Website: apple
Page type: billing-address
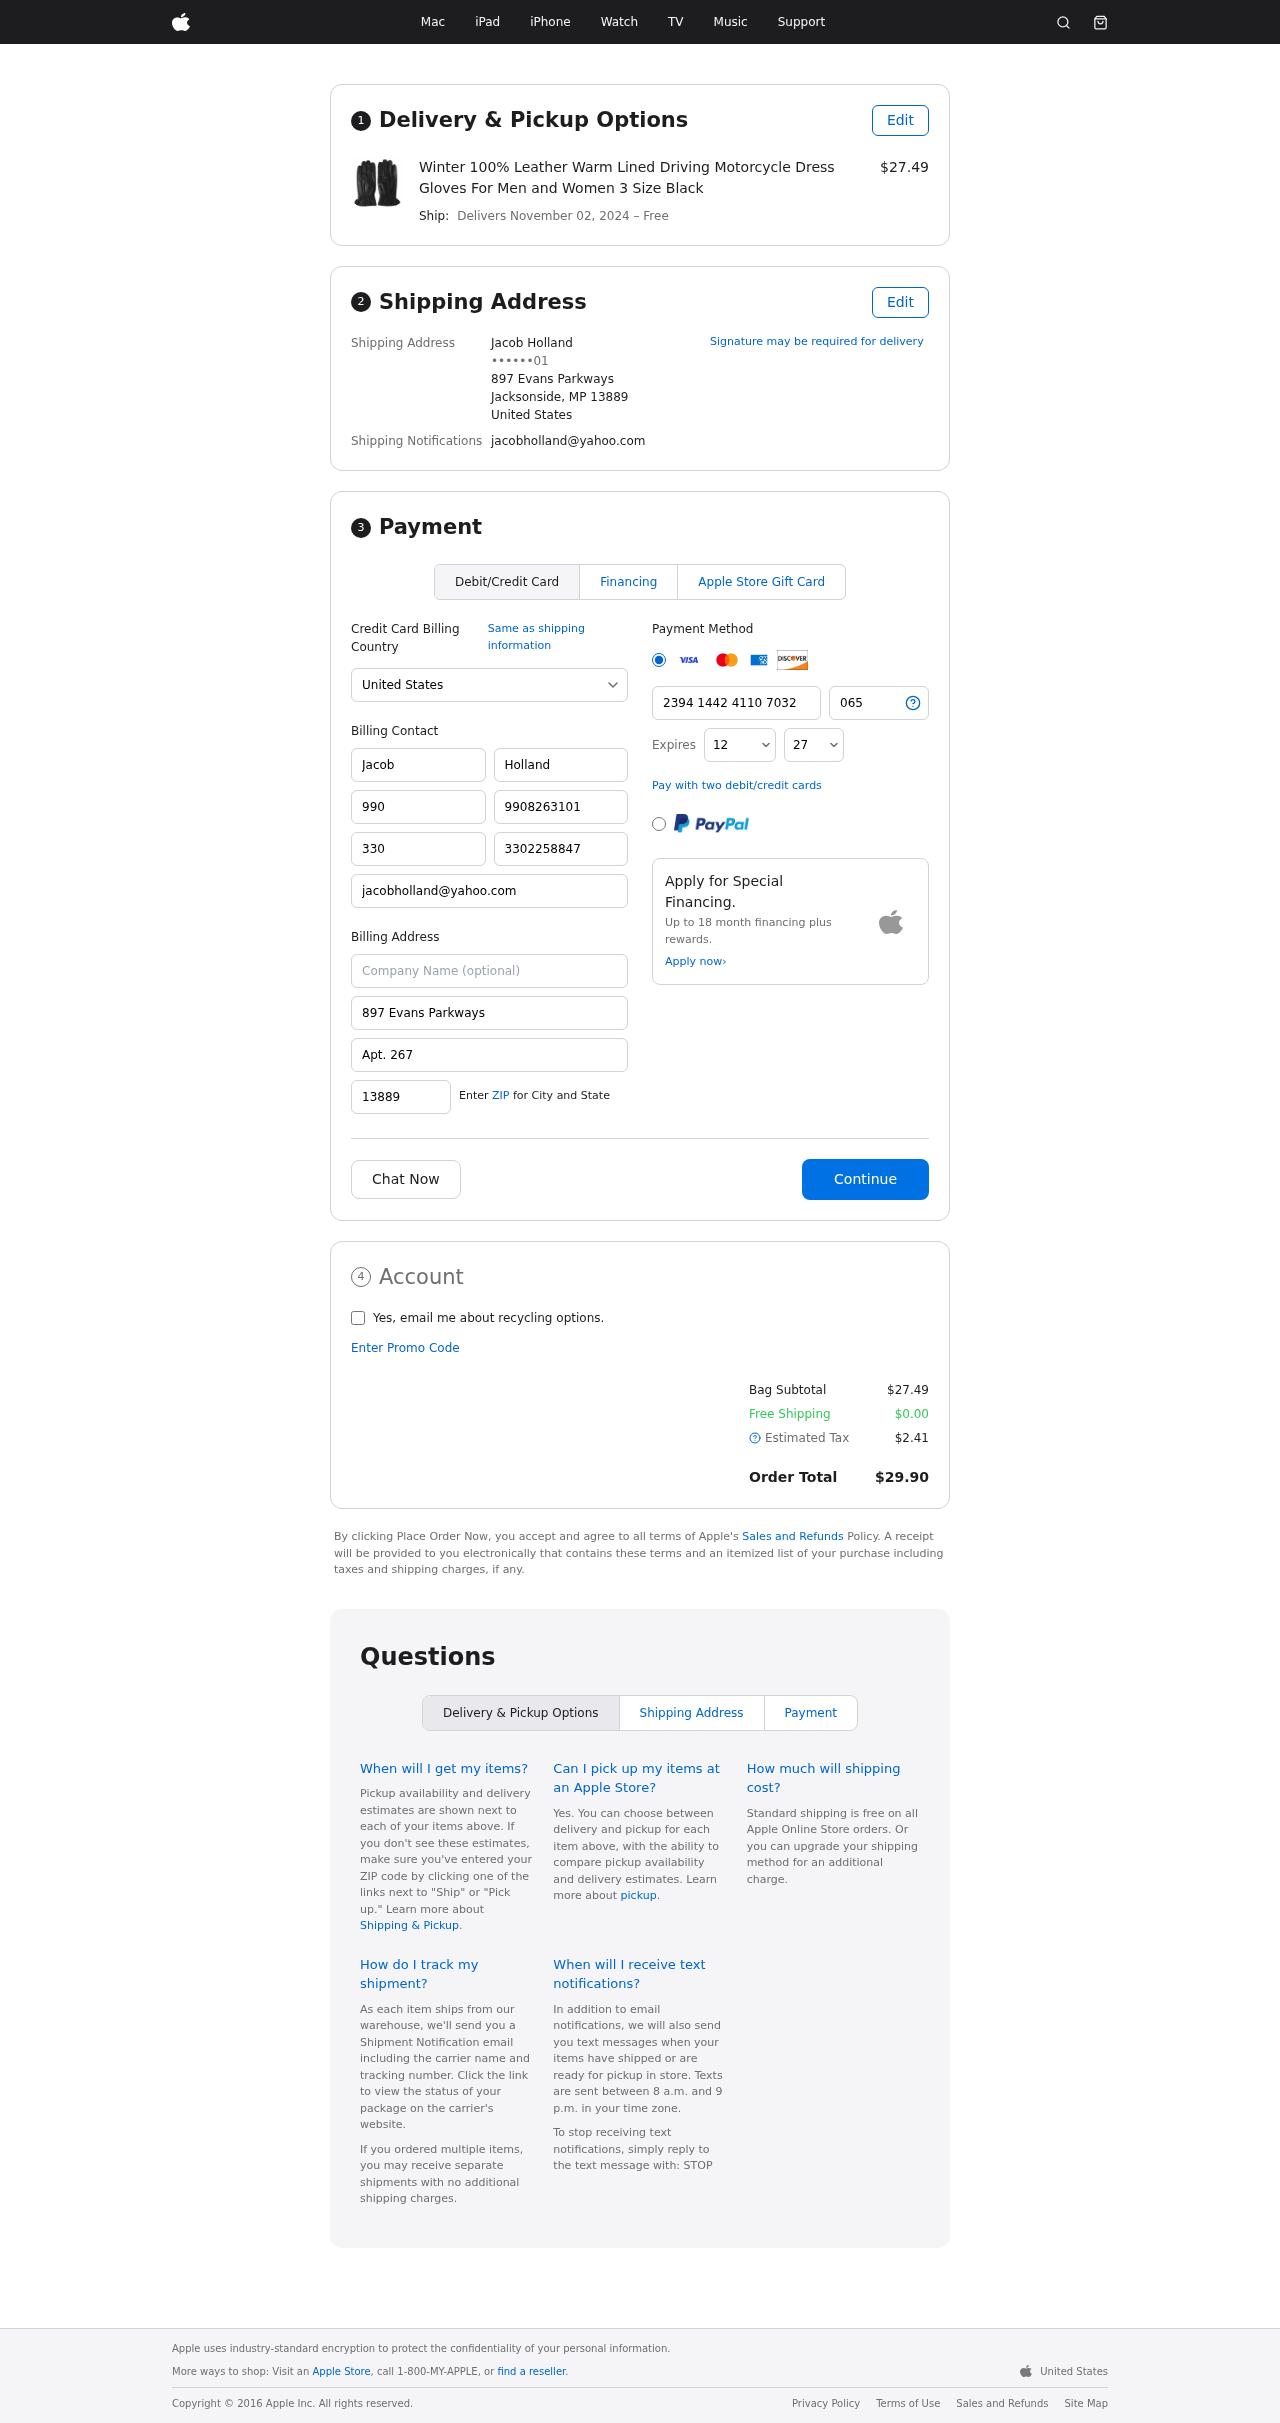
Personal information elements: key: PII_CARD_CVV
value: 065
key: PII_CARD_EXPIRY_MONTH
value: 12
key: PII_CARD_EXPIRY_YEAR
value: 27
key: PII_CARD_NUMBER
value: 2394 1442 4110 7032
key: PII_CITY_STATE_ZIP
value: Jacksonside, MP 13889
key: PII_COUNTRY
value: United States
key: PII_EMAIL
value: jacobholland@yahoo.com
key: PII_FULLNAME
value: Jacob Holland
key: PII_STREET
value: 897 Evans Parkways
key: PII_PHONE_MASKED
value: ••••••01
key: PII_BILLING_FIRSTNAME
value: Jacob
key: PII_BILLING_LASTNAME
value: Holland
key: PII_BILLING_PHONE_AREA
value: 990
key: PII_BILLING_PHONE
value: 9908263101
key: PII_BILLING_PHONE_ALT_AREA
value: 330
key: PII_BILLING_PHONE_ALT
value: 3302258847
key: PII_BILLING_EMAIL
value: jacobholland@yahoo.com
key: PII_BILLING_STREET
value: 897 Evans Parkways
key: PII_BILLING_STREET2
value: Apt. 267
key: PII_BILLING_POSTCODE
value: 13889
Product elements: key: PRODUCT1_NAME
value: Winter 100% Leather Warm Lined Driving Motorcycle Dress Gloves For Men and Women 3 Size Black
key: PRODUCT1_PRICE
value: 27.49
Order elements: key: ORDER_DELIVERY_DATE
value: November 02, 2024
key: ORDER_SUBTOTAL
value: $27.49
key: ORDER_SHIPPING_COST
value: $0.00
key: ORDER_TAX
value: $2.41
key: ORDER_TOTAL
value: $29.90